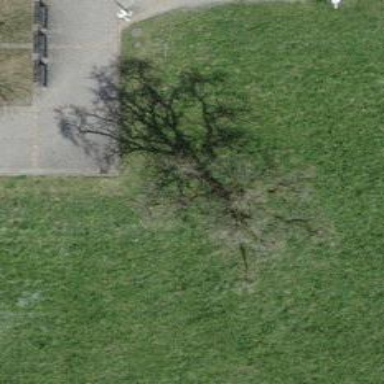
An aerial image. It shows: Deciduous tree with needle-leaved leaves.